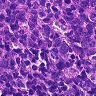
Metastatic tissue present: no